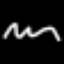
Label: squiggle